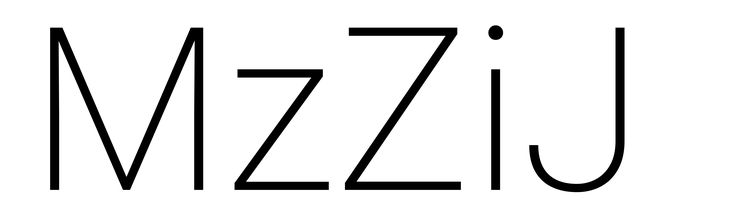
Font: Roboto_ExtraLight